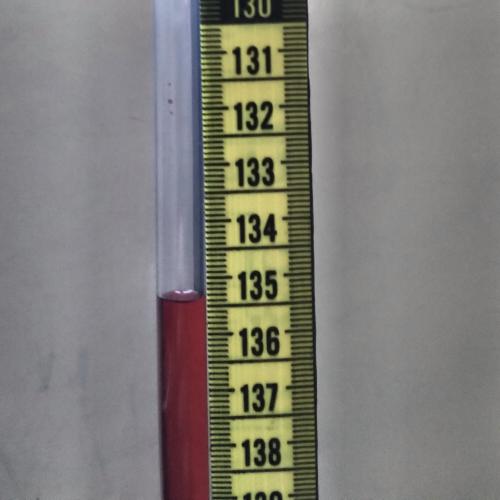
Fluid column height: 135.4 cm